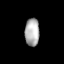
Tissue: lung
Cell type: Fibroblasts
Senescence score: 0.1861
Nuclear area (px): 393
Mean DAPI intensity: 175.555